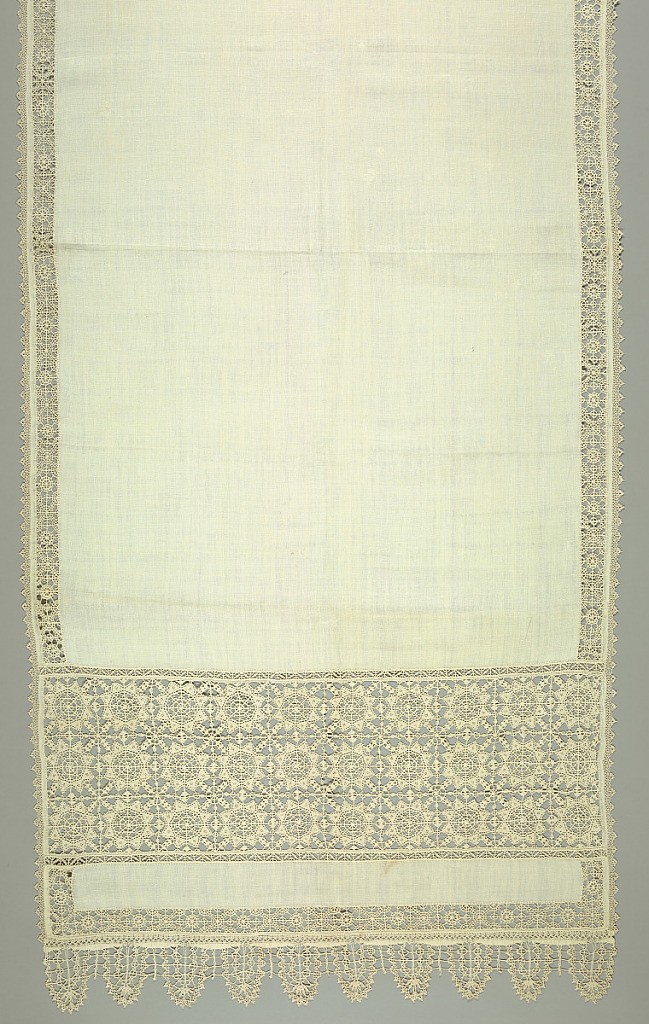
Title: Cover
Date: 17th century
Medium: linen Technique: withdrawn element; bobbin lace
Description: White cover with a wide reticella border worked with three rows of stars at each end. Narrow border in the same design at the sides. Deep pointed bobbin lace at the ends and and narrower bobbin lace eding at the sides.